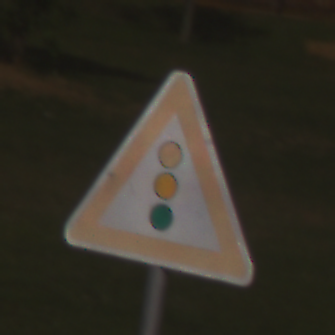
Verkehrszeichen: Lichtzeichenanlage
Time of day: Night
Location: Outdoor (Nature)
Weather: Clear
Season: NotSpecified
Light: Natural